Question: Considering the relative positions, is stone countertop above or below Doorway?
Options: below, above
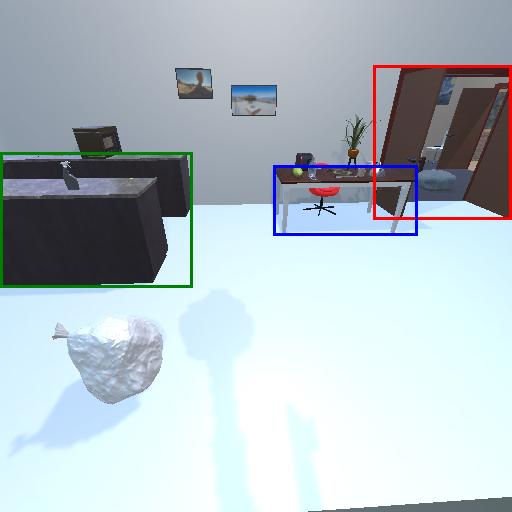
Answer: below